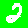
Digit: 2